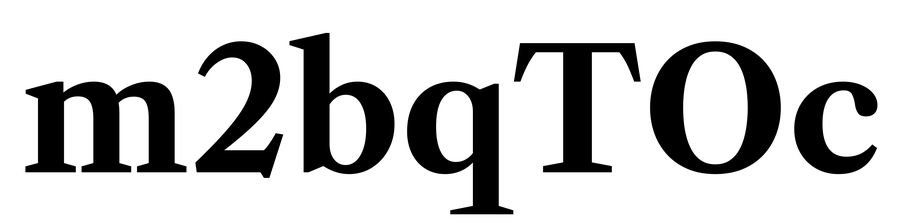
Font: LibreCaslonText_Bold